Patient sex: M
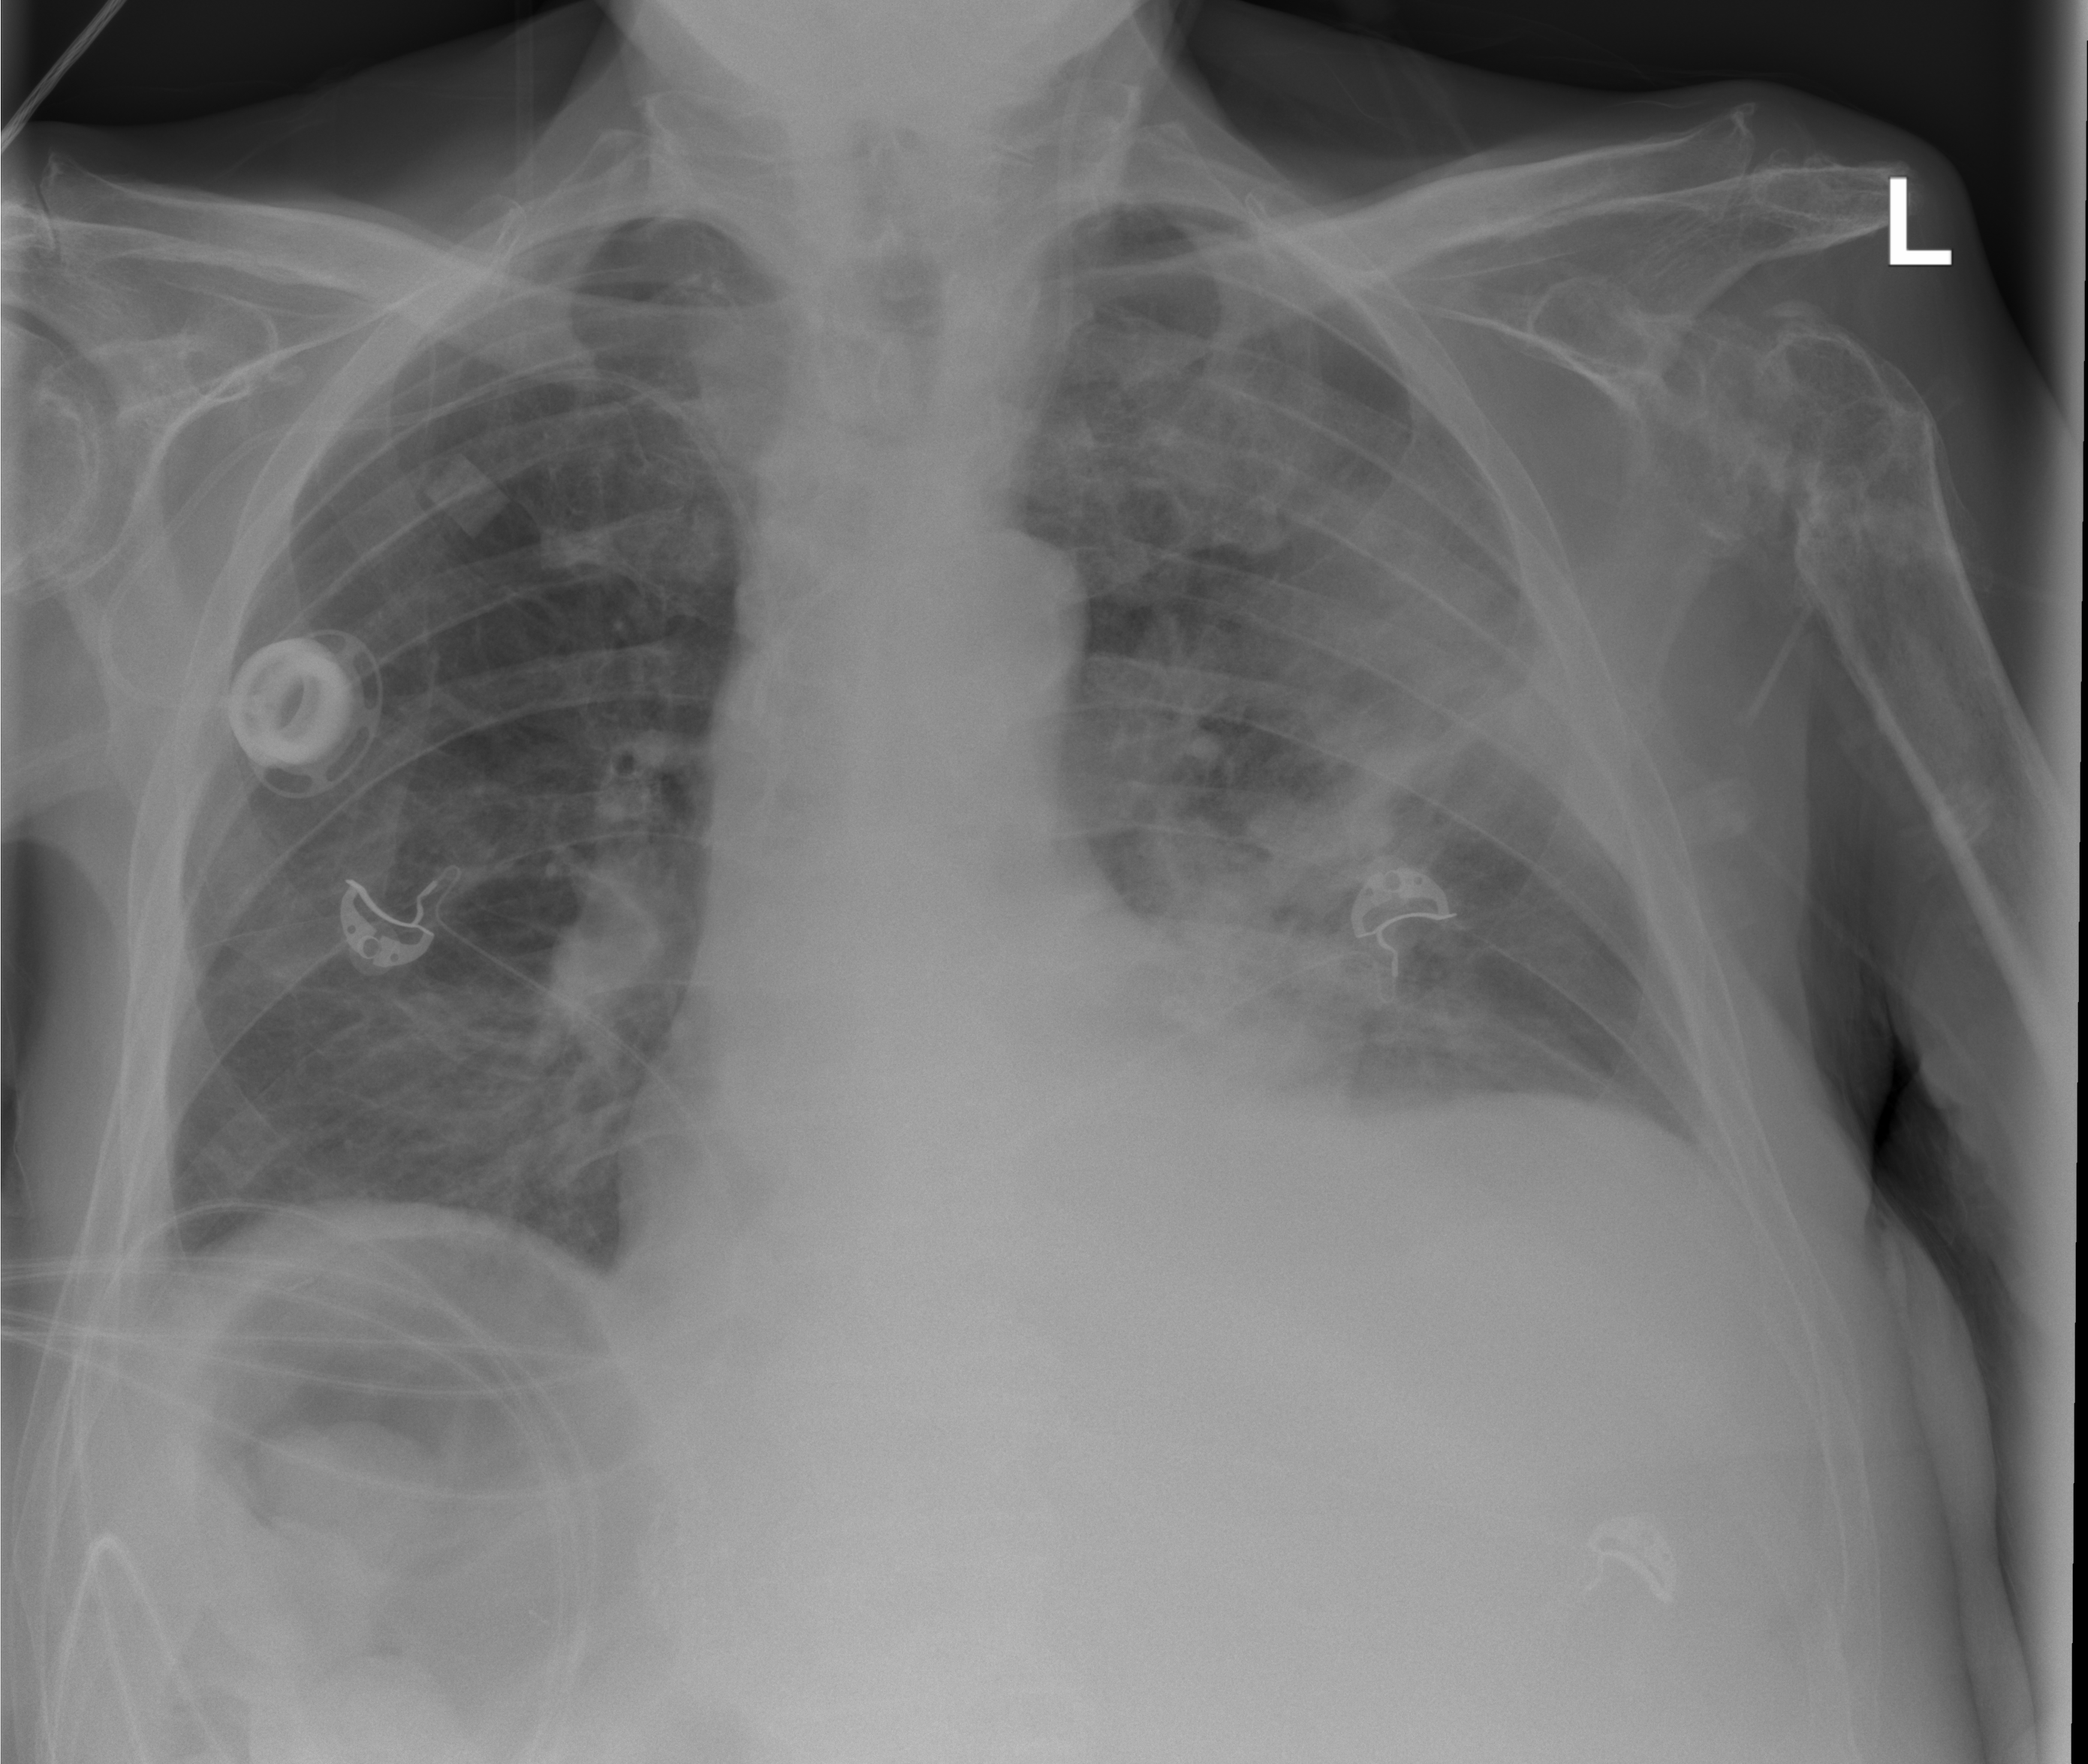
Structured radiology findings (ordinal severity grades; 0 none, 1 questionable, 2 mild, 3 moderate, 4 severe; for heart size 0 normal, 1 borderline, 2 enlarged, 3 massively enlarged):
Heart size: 0
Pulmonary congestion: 0
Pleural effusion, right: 0
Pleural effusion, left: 3
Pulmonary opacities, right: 1
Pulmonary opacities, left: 3
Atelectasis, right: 0
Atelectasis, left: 2